Aerial crown-view tile of a tropical tree (Barro Colorado Island, Panama), acquired 20250124:
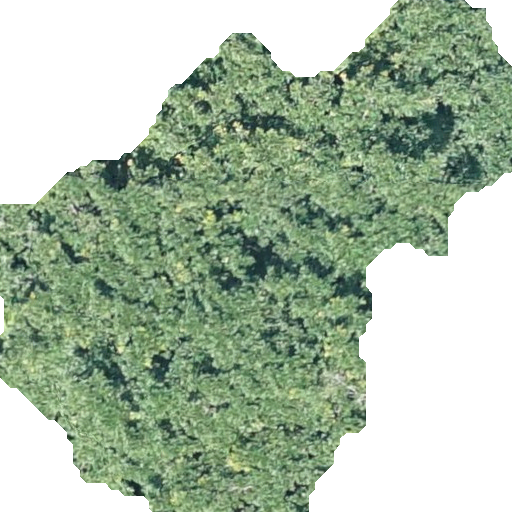
Species: Ficus obtusifolia
GBIF accepted scientific name: Ficus obtusifolia
Crown area: 258.94 m²